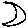
Label: moon